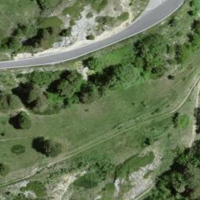
EUNIS habitat code: 24
Species observed at this site:
Ononis natrix
Erysimum rhaeticum